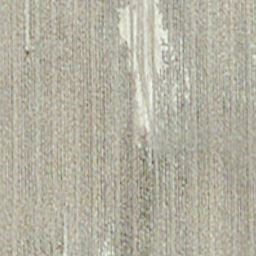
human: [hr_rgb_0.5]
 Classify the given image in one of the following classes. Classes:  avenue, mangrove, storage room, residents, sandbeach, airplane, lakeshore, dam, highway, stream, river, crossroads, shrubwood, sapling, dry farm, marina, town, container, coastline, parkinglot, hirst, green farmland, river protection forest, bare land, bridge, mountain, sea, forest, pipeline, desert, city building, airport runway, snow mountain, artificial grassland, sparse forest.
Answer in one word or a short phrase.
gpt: dry farm